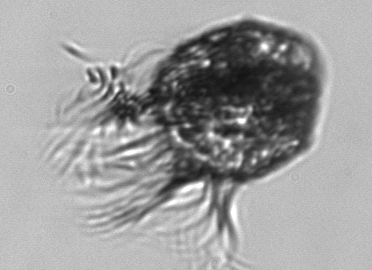
Label: Pelagostrobilidium